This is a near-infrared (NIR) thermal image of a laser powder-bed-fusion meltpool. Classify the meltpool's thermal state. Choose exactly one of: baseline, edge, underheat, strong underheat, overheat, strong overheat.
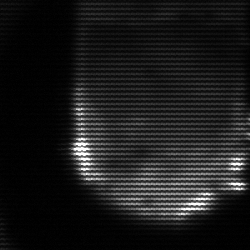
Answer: edge